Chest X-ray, PA view. Patient: 56 years old, sex M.
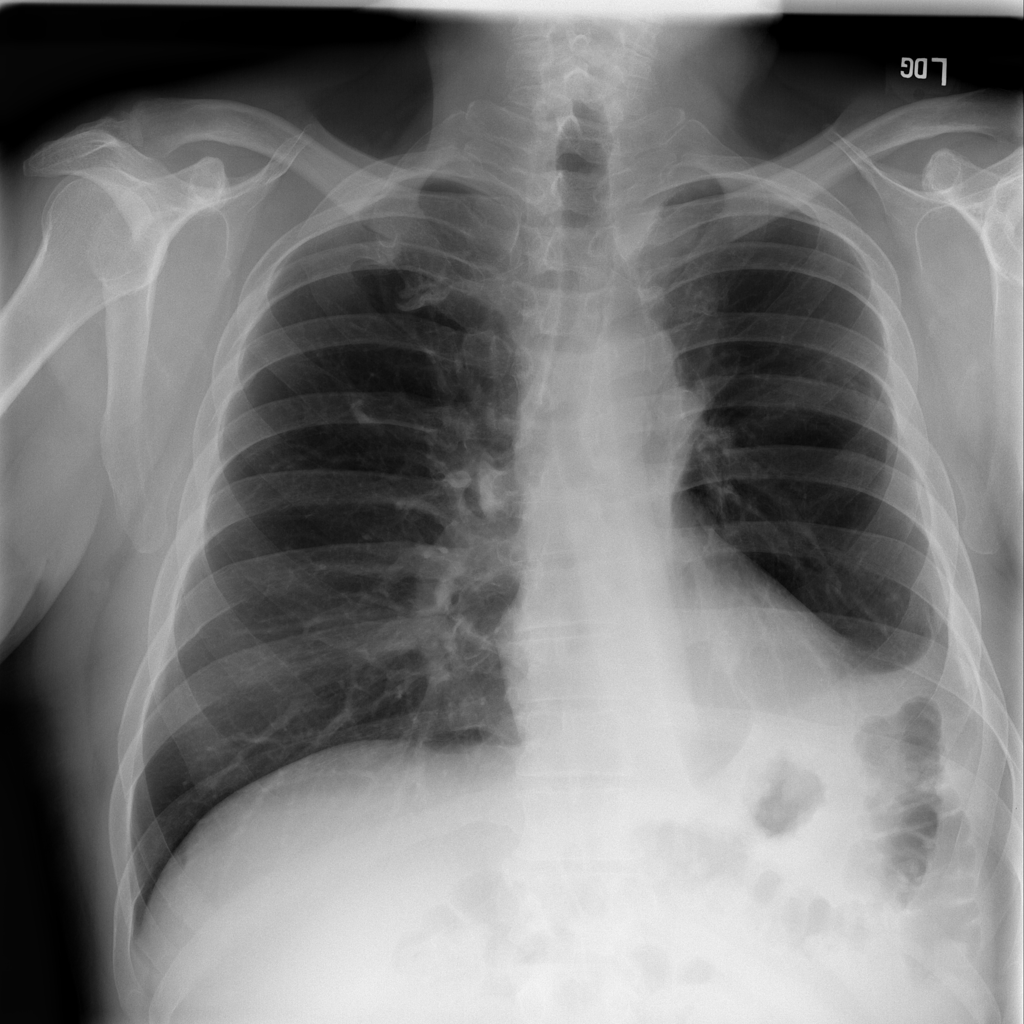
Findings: Infiltration, Nodule